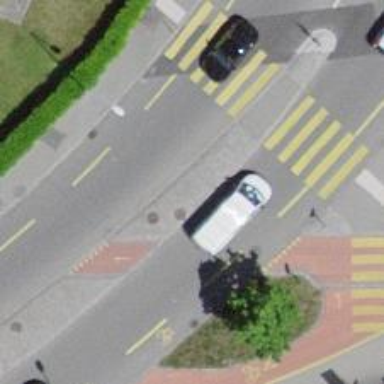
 and sidewalks on both sides. There is cycle lane on both sides of the road."